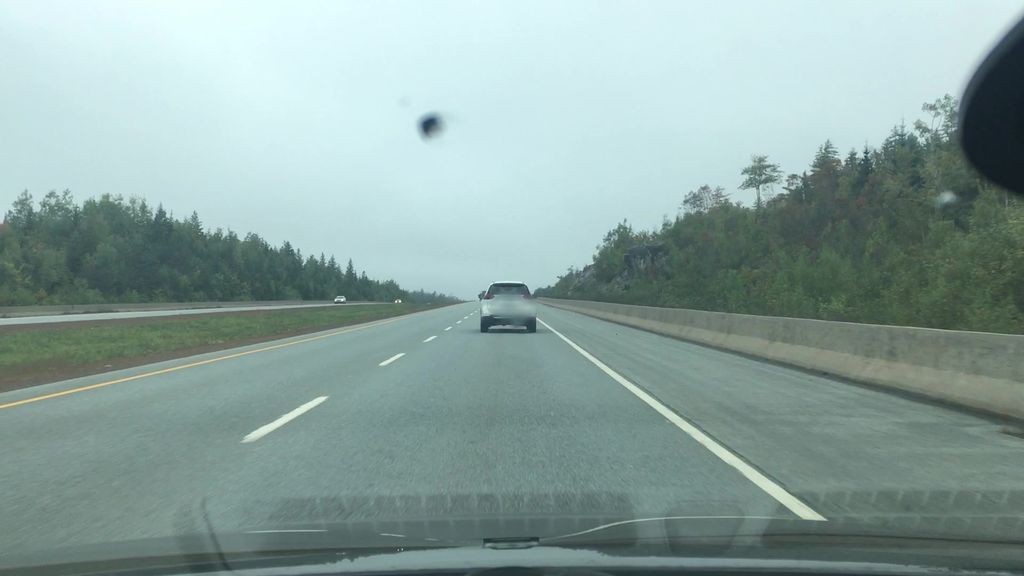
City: halifax